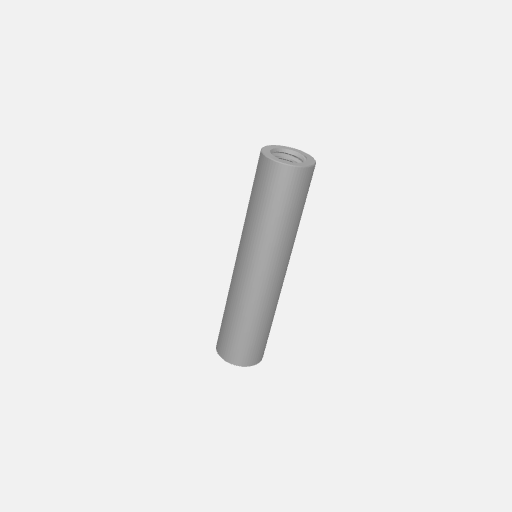
Part: Standoff6OD26